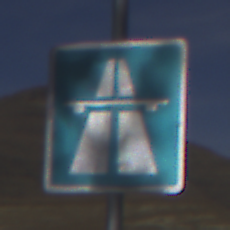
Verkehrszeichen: Autobahn
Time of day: Midday
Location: Outdoor (Nature)
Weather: Clear
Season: NotSpecified
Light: Natural